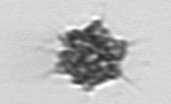
Label: Dictyocha